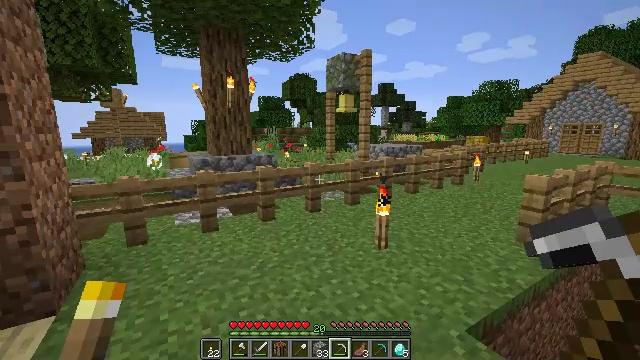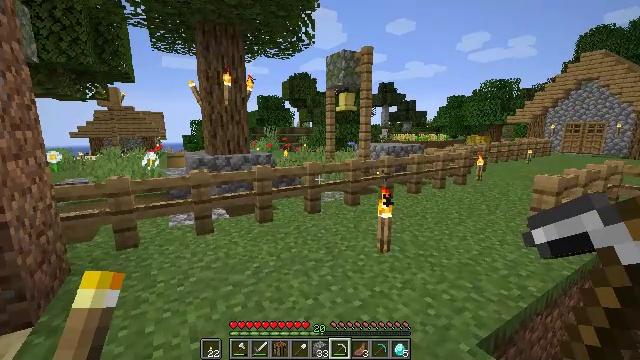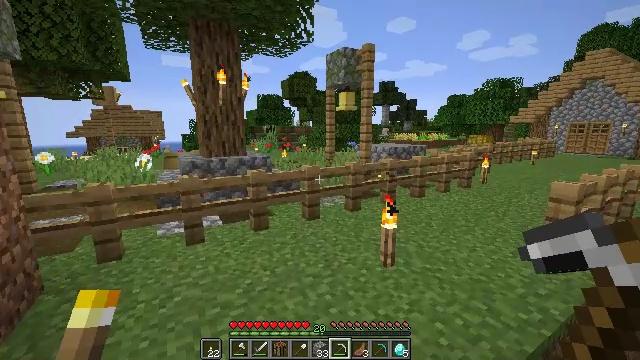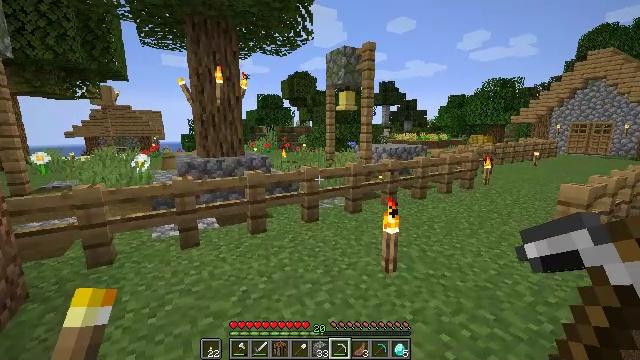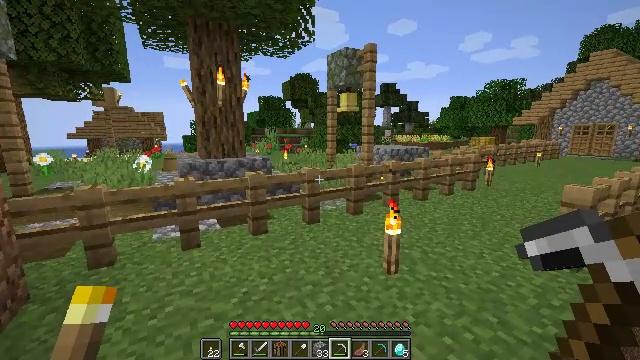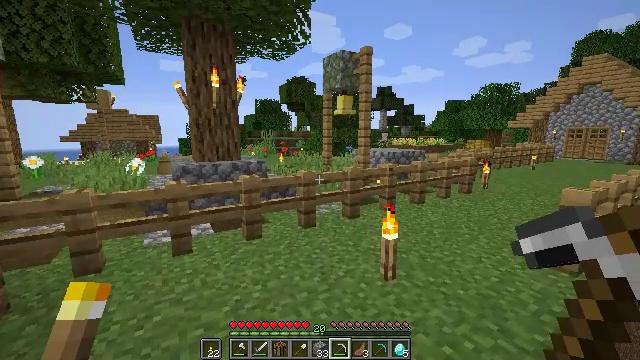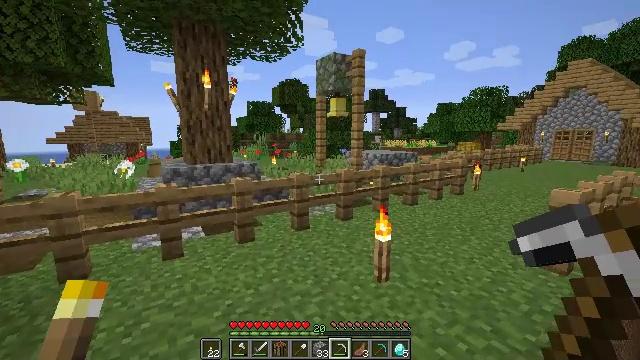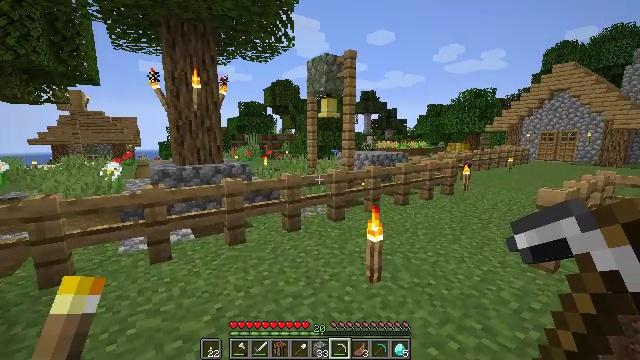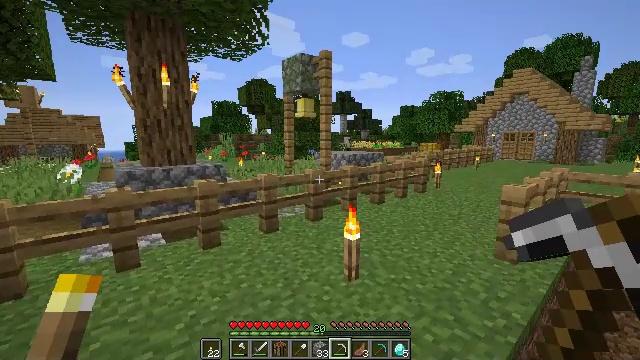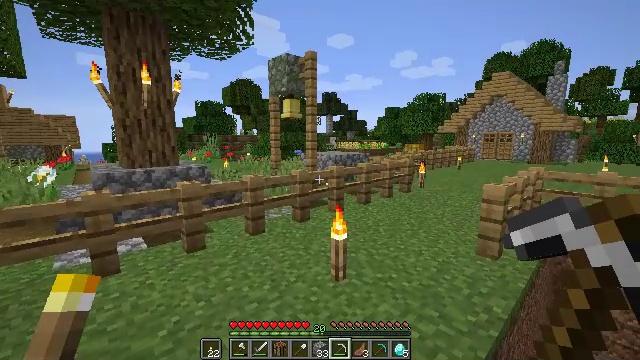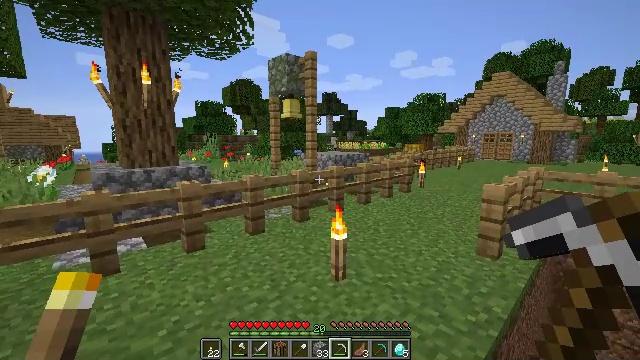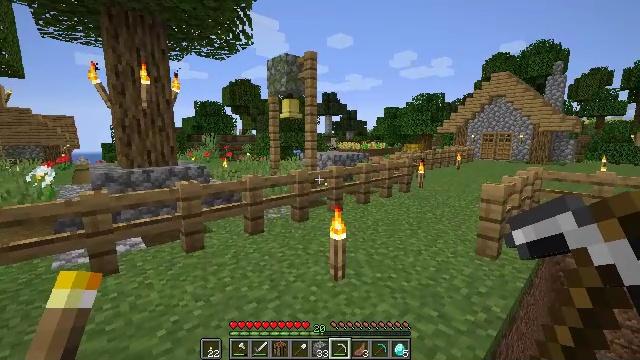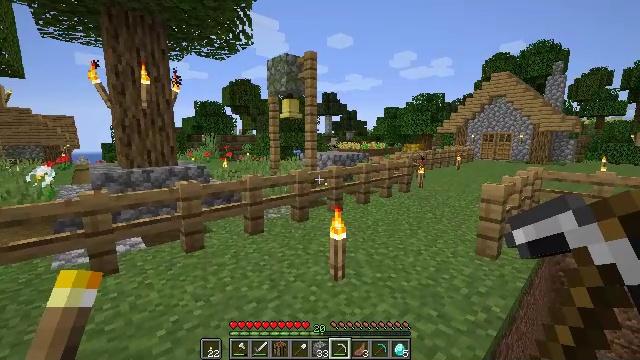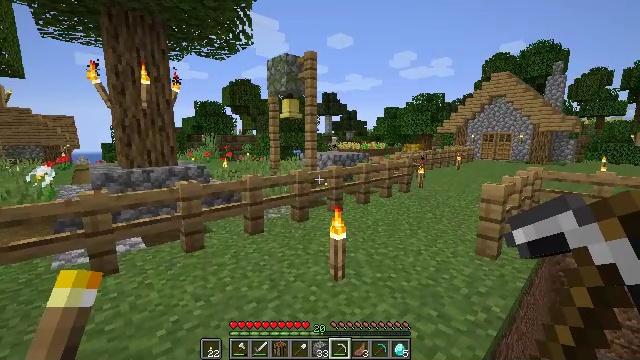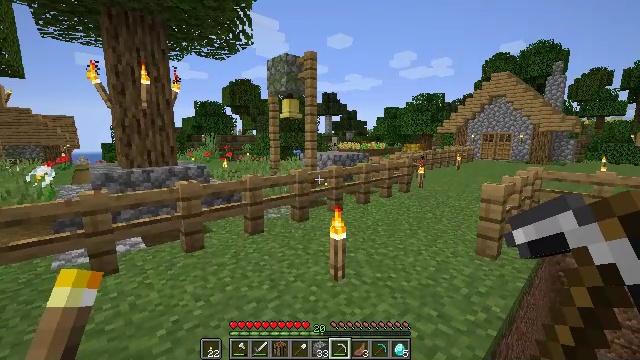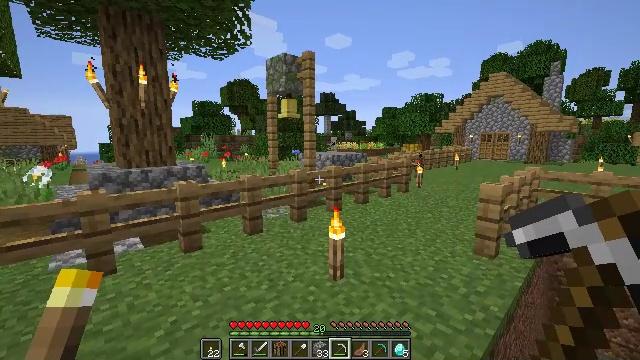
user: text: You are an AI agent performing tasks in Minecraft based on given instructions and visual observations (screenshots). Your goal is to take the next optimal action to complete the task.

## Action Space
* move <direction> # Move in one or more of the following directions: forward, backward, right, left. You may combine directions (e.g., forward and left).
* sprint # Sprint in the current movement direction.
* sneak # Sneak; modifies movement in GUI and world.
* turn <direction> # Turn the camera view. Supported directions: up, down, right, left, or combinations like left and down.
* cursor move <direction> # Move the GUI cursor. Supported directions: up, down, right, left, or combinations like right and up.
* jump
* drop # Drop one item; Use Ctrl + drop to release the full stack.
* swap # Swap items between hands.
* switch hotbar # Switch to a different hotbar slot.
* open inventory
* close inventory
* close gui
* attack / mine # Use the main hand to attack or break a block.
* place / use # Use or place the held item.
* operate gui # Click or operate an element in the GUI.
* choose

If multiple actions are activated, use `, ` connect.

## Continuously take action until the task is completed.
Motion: motion action
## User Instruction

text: Recycle the blast furnace by breaking it.
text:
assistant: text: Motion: move forward
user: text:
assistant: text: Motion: move forward
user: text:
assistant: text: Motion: no_op
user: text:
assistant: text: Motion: no_op
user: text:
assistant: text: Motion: no_op
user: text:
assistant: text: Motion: turn right
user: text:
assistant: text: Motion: turn right
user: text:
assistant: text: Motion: turn right
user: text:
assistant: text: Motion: turn right
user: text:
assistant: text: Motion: no_op
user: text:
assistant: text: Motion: no_op
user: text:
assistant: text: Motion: no_op
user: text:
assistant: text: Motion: no_op
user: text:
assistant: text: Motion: no_op
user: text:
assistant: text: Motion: no_op
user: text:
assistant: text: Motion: turn right
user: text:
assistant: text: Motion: turn right
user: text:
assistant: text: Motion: turn right
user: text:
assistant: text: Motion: no_op
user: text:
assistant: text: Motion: sprint
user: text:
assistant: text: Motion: sprint
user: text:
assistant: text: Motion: sprint
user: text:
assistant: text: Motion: sprint
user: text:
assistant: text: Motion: sprint
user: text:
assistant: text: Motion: sprint
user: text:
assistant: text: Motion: sprint
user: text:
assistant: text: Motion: sprint
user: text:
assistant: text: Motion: sprint
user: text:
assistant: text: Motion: sprint
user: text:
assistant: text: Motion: sprint